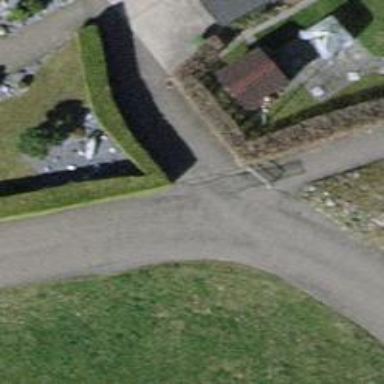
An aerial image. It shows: Hedge acting as barrier.